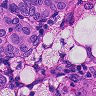
Metastatic tissue present: yes